Question: I write an svg parser.
I have an svg file with the following string:
'''
<polygon fill="#969696" stroke="#323232" stroke-width="0.5" stroke-miterlimit="10" points="555.583,394.805 564.085,394.805 564.02,394.817 568.896,399.655"/>
'''
And this picture looks different in various applications. Possible cases:
1)linejoin = bevel
2)linejoin = miter (Corel Draw)
3)two nearest points are not connected (Inkscape, adobe illustrator)
The second and the third case look look like:

It seems that svg documentation advices to draw the same picture as corel draw draws (right picture). But it is not very pretty.
So what rule will allow to achieve the left picture?
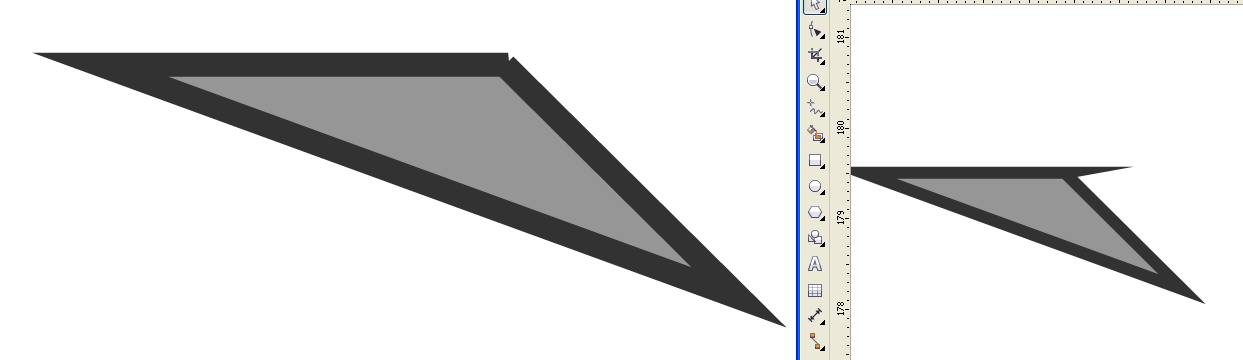
Answer: You seem to have a bogus co-ordinate in your polygon. The polygon has 3 vertices but you're supplying 4 and the bogus one is confusing things. Try this instead...
'''
<polygon fill="#969696" stroke="#323232" stroke-width="0.5" stroke-miterlimit="10" points="555.583,394.805 564.085,394.805 568.896,399.655"/>
'''